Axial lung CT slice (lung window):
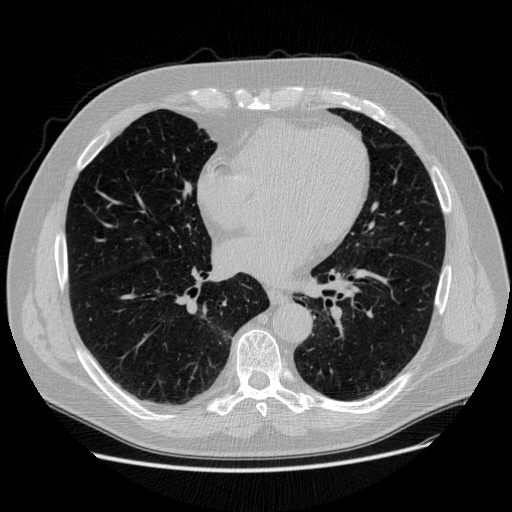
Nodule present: no